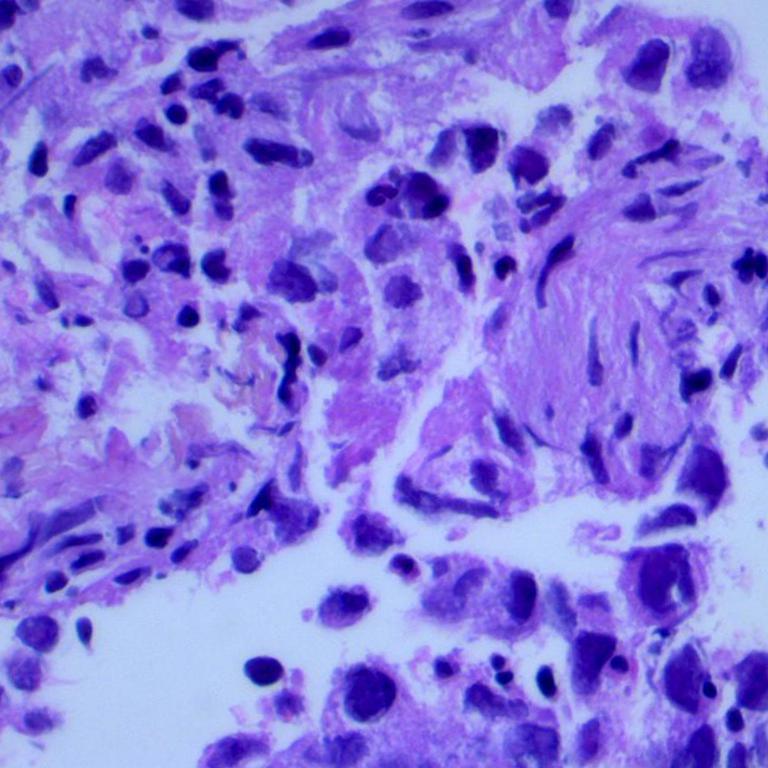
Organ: lung
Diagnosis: adenocarcinomas